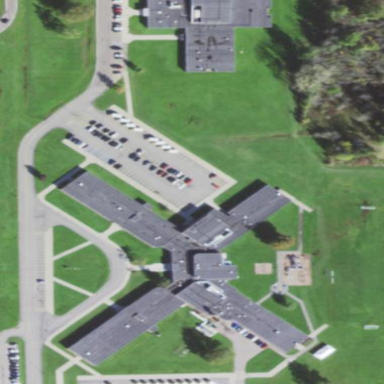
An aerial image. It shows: School building.